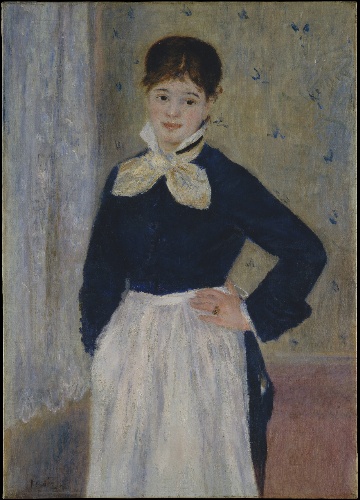
Title: Young Woman (La Servante)
Artist: Auguste Renoir
Artist bio: French, Limoges 1841–1919 Cagnes-sur-Mer
Date: ca. 1875
Object type: Painting
Classification: Paintings
Medium: Oil on canvas
Dimensions: 39 1/2 x 28 1/8 in. (100.3 x 71.4 cm)
Department: European Paintings
Credit line: Bequest of Stephen C. Clark, 1960
Accession year: 1961
Repository: Metropolitan Museum of Art, New York, NY
Tags: Portraits|Women